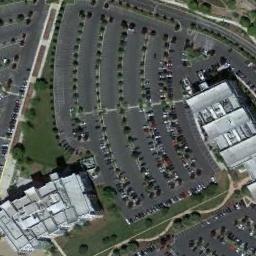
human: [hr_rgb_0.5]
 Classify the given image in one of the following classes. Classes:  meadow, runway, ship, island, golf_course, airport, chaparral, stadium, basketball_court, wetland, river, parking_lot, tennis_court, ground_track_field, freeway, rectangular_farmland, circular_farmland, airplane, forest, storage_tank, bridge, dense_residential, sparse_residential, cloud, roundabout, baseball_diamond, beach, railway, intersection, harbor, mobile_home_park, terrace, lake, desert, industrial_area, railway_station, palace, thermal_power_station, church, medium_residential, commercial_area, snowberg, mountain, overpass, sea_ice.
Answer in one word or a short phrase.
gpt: parking_lot